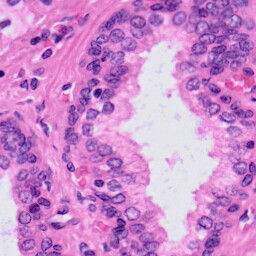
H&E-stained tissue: Prostate